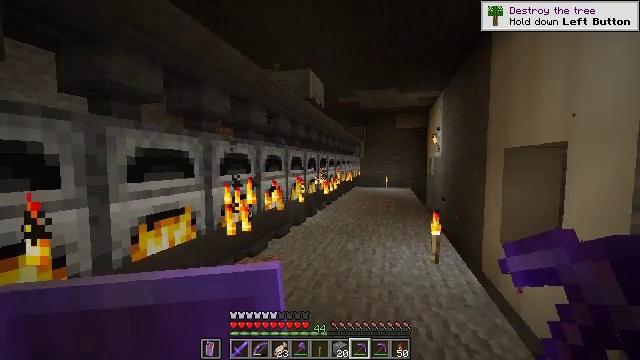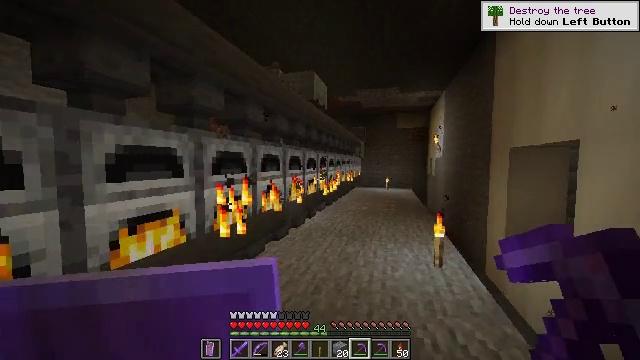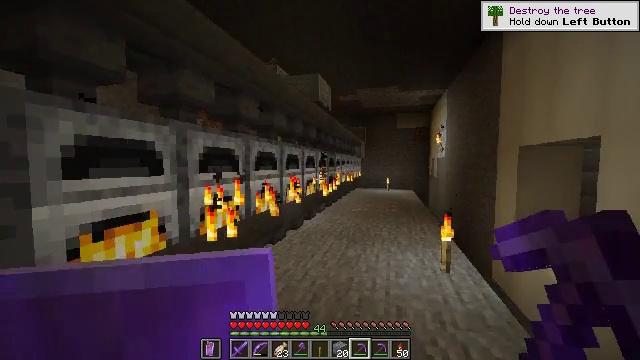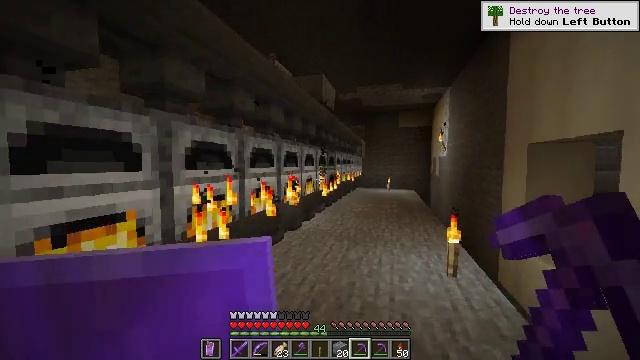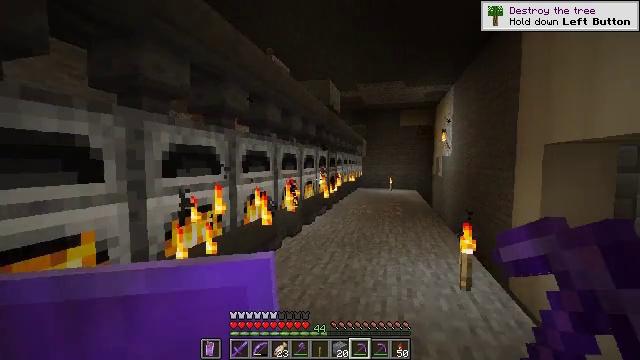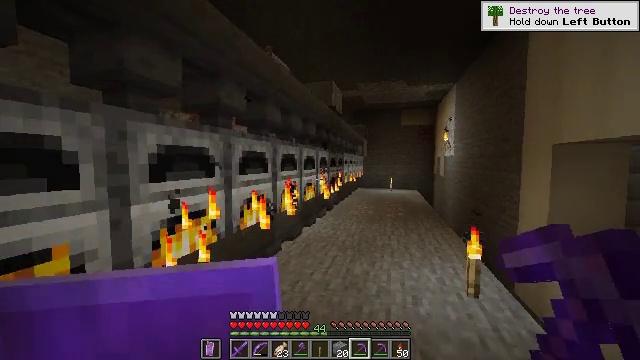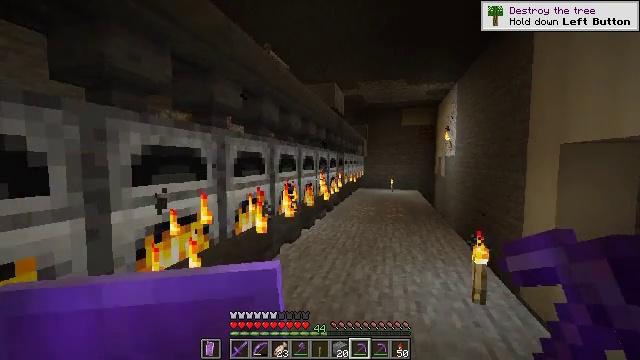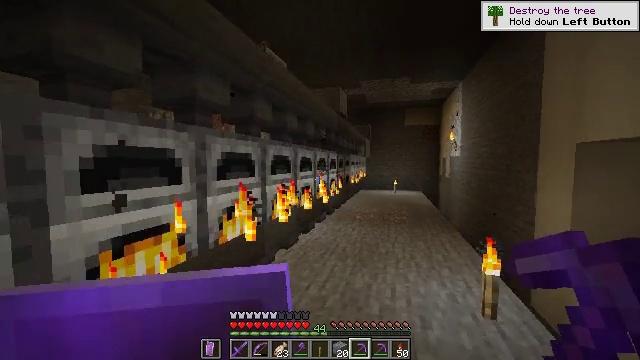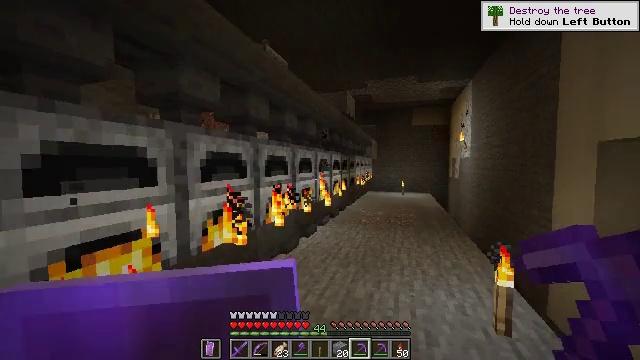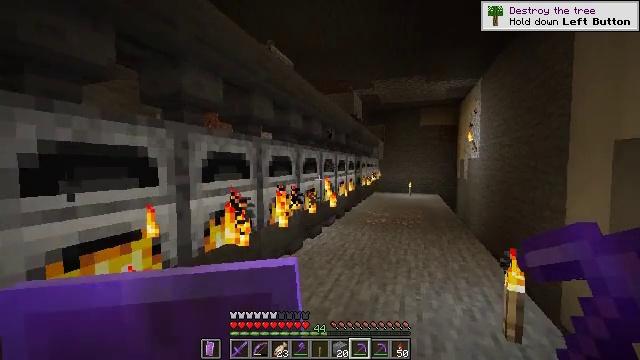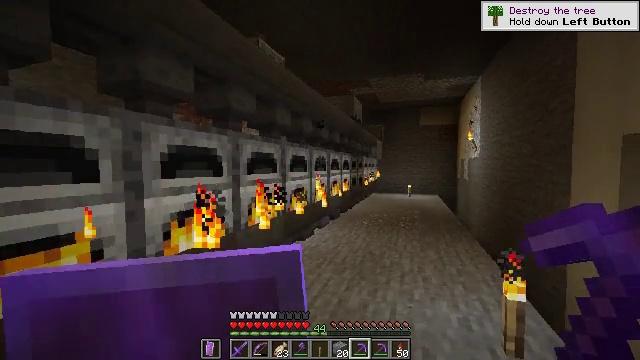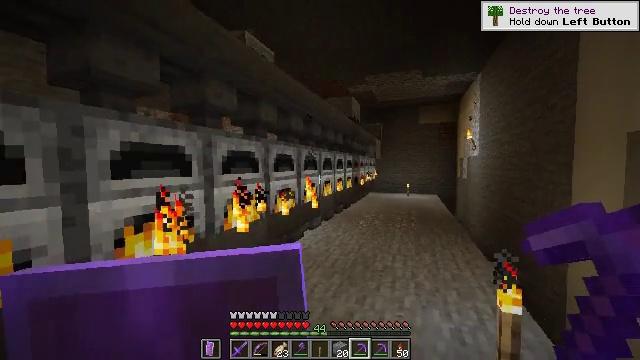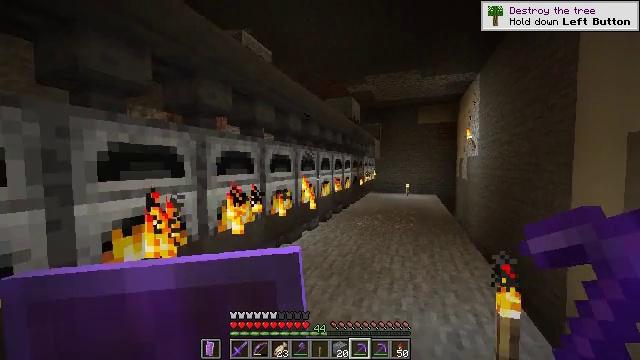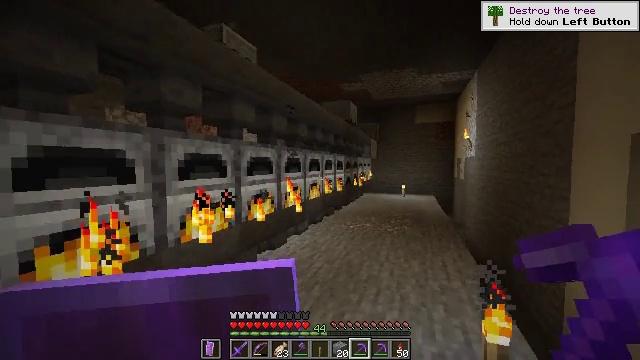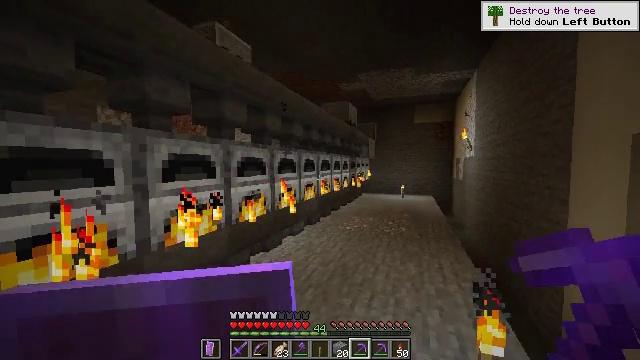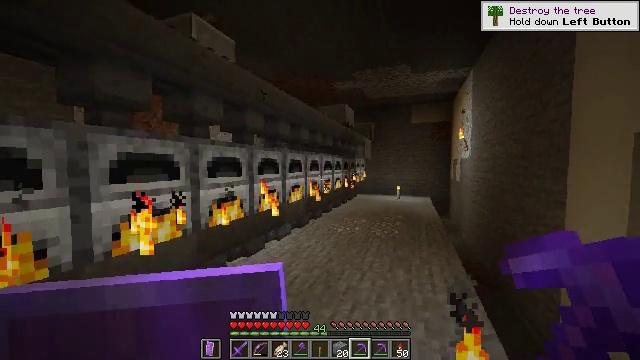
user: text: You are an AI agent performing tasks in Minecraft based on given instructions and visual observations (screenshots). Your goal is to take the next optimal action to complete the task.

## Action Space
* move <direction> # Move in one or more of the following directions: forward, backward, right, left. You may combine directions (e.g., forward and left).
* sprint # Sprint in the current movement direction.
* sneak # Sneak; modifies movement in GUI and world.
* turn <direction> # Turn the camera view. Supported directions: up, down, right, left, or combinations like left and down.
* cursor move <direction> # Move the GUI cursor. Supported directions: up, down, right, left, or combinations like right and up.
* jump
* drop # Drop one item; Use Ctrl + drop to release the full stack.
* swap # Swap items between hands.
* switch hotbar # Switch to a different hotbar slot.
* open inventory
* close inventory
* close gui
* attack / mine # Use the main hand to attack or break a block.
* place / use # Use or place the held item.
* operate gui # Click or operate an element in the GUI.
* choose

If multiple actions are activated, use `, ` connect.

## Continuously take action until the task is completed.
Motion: motion action
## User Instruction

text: craft item air
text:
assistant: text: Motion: move forward
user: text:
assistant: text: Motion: move forward
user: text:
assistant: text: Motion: move forward
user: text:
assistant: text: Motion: move forward
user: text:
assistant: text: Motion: move forward
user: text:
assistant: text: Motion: move forward and move right
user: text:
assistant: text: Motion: move forward and move right
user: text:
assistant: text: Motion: move forward and move right, turn left
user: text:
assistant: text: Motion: move forward and move right, turn left
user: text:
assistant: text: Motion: move forward and move right
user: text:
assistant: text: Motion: move forward and move right
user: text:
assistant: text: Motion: move forward and move right
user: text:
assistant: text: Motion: move forward and move right
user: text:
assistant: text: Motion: move forward and move right
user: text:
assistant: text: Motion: move forward and move right
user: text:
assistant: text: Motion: move forward and move right
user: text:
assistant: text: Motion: move forward and move right
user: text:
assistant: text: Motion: move forward and move right
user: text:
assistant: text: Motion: move forward and move right
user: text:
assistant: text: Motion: move forward and move right
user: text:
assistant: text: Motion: move forward, turn left
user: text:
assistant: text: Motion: move forward
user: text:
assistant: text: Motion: move forward
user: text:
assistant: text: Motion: move forward
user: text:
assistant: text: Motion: move forward
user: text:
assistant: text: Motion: move forward
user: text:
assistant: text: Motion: move forward
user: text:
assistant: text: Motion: move forward
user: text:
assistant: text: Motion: move forward
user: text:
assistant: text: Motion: move forward